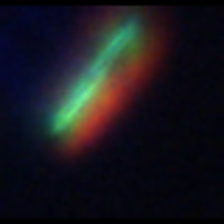
Taxon: Pennate
Group: Diatoms